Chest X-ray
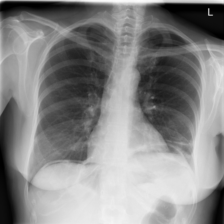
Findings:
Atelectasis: positive
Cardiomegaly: negative
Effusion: negative
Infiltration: negative
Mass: negative
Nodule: negative
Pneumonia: negative
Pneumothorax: negative
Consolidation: negative
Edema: negative
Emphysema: negative
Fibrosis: negative
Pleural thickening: negative
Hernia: negative